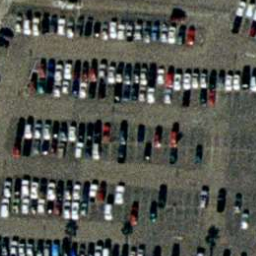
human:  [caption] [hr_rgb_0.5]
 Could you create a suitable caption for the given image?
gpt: Lots of cars parked neatly in the parking lot .

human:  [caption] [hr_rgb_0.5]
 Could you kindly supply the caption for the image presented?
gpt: Lots of cars parked in lines in the parking lot .

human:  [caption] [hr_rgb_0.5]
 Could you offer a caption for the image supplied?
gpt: Many cars parked neatly with many empty parking spaces in the parking lot .

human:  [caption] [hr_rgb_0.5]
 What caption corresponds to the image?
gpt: It is a parking lot with many cars parked neatly and many parking spots are free .

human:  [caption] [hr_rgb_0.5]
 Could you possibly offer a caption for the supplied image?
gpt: Many cars parked in lines with many free parking spots in the parking lot .